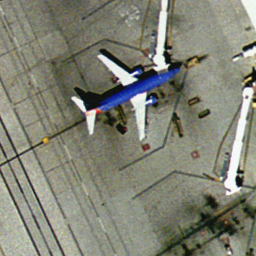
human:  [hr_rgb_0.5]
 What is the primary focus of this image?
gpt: airplane